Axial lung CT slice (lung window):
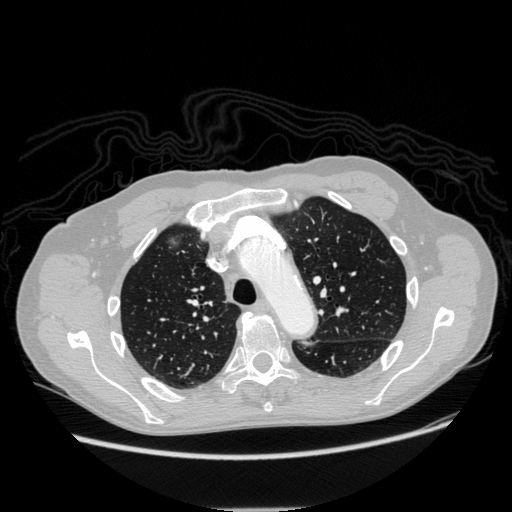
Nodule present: no